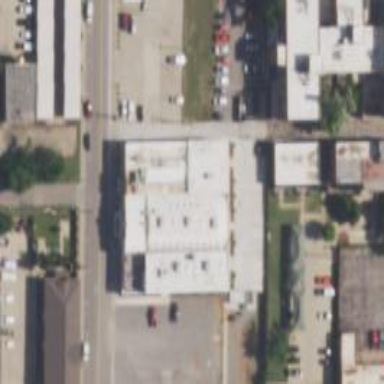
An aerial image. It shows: Clinic located in commercial area.